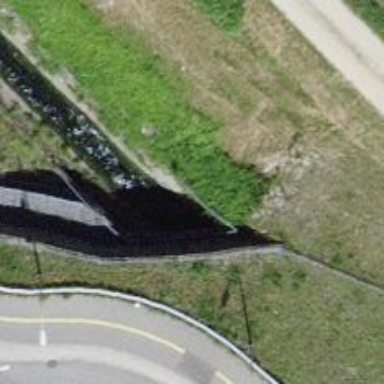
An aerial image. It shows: Drain waterway.